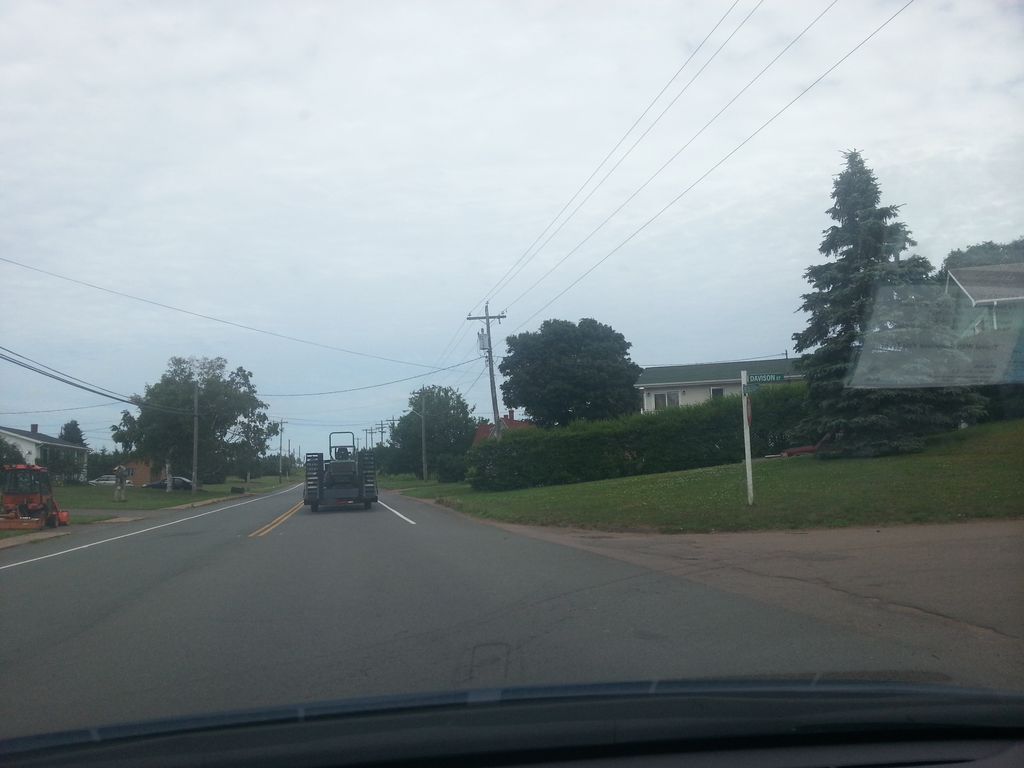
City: charlottetown